Field crop: maize
Growth stage: 2
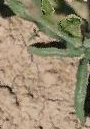
Species: maize